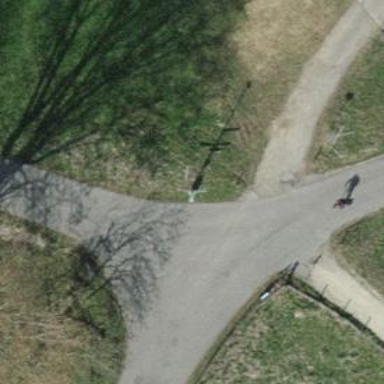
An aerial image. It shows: Guidepost providing information.